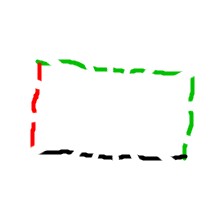
Shape: rectangle